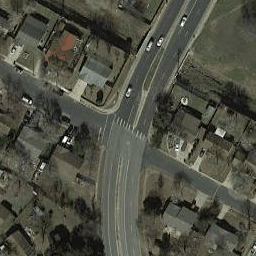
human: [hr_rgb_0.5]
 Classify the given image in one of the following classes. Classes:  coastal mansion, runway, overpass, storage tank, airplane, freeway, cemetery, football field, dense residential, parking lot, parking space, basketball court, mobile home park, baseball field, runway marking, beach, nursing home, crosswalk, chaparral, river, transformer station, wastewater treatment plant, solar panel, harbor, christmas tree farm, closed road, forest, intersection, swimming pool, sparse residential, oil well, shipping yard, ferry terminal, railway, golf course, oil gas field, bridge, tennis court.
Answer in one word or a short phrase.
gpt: intersection